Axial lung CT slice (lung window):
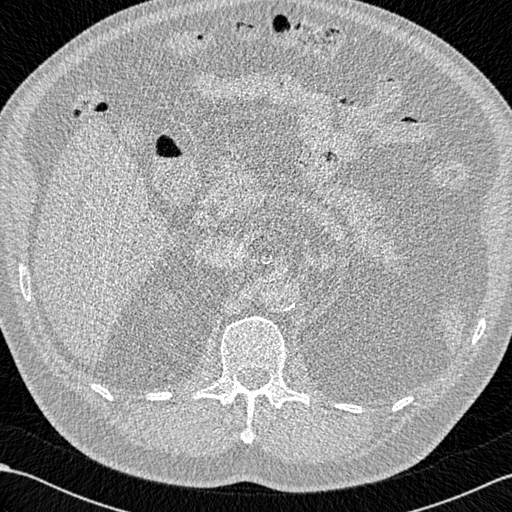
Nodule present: no